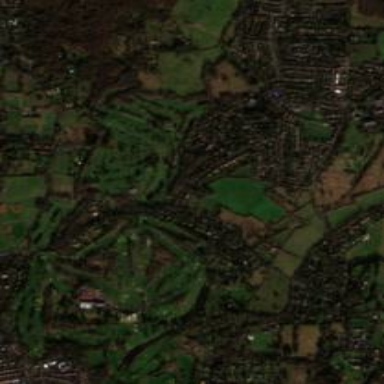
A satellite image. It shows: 27-hole golf course that is designated as leisure land.